Question: When I right click on any working set(In package,Navigator etc view) I am not getting synchronization option under Menu. See Picture below. Note that all projects in this working set are present in the git repository.

Is there any way to synchronize single or multiple(group of i.e working set) projects with git repository without switching to synchronization view?
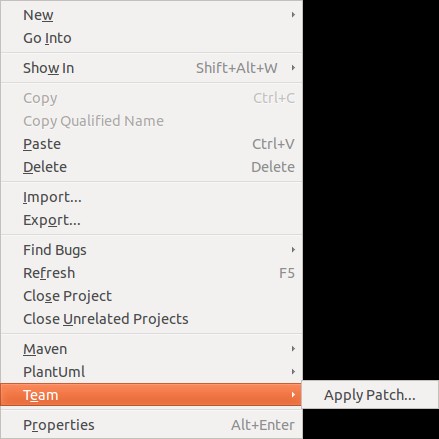
Answer: See the open <URL>.
For launching synchronization for a repository, it's enough to select one of the projects and selecting Team > Synchronize Workspace.